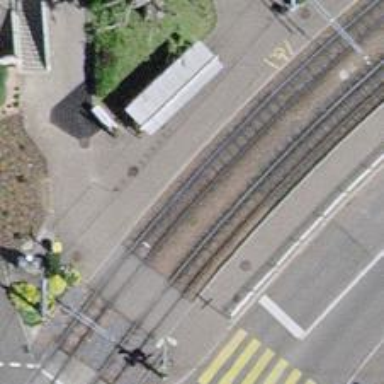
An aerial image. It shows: Tram stop with public transport stop position for trams.